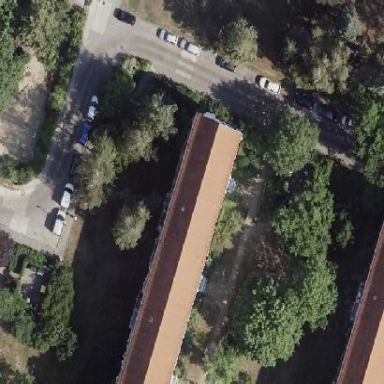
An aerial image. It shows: Apartments building with gabled roof oriented along.